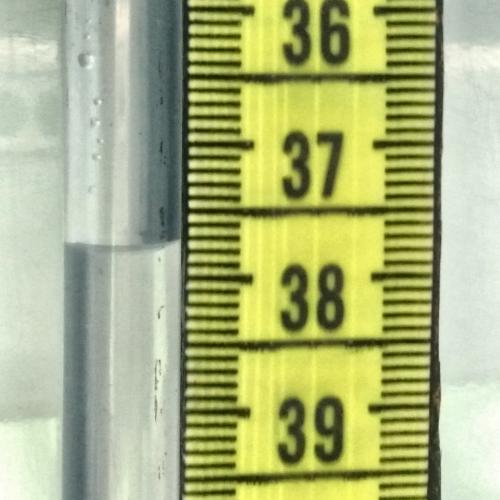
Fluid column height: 37.7 cm